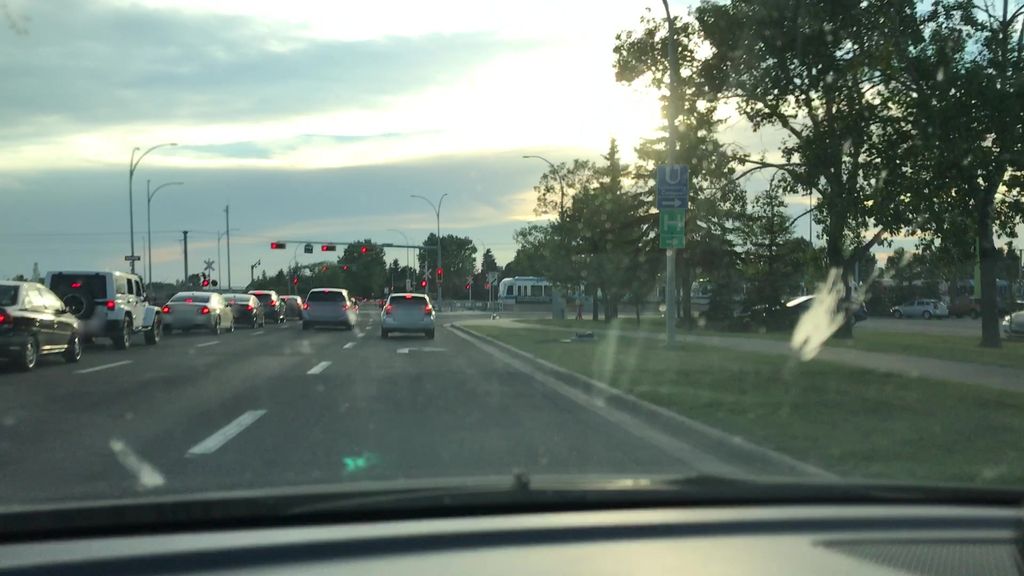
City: edmonton